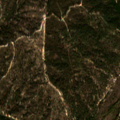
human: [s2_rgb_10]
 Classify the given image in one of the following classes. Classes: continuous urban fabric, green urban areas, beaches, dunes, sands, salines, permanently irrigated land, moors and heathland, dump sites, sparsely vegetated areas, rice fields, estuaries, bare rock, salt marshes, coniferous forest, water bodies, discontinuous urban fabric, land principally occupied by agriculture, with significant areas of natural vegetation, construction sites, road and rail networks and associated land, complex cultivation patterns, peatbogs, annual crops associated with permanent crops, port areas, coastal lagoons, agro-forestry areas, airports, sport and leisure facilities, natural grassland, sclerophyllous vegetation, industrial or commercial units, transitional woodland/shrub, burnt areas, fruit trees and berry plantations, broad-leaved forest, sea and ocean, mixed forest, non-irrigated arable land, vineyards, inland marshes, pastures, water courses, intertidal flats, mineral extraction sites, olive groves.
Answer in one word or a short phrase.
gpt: pastures, complex cultivation patterns, broad-leaved forest, coniferous forest